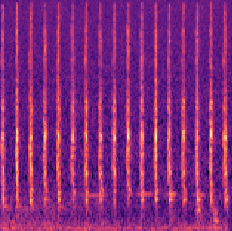
Sound class: Clock tick